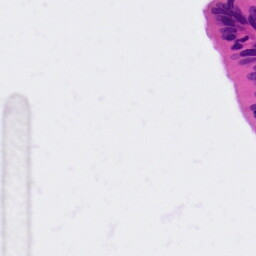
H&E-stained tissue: Colon